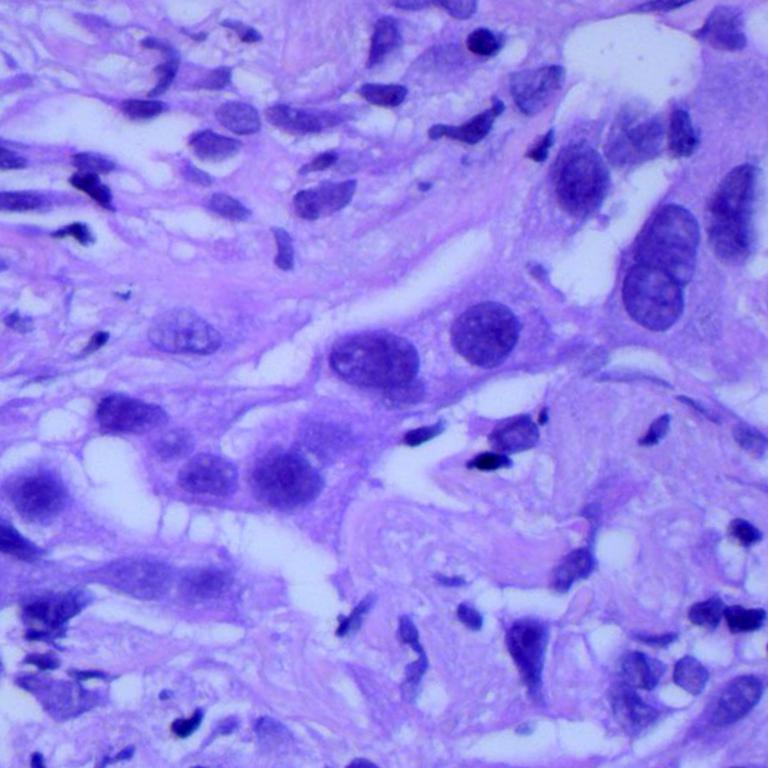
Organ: lung
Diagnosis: adenocarcinomas